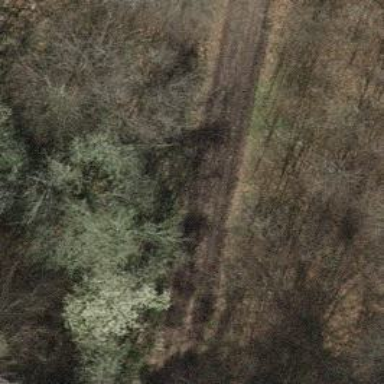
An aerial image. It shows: Track with grade2 tracktype.